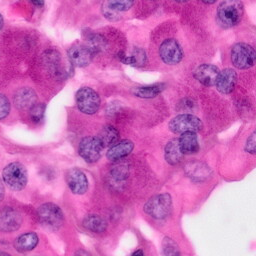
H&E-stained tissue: Pancreatic